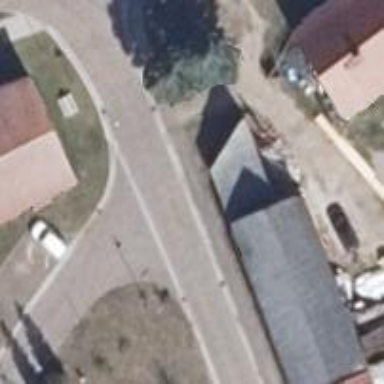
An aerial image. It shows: Residential road with track on the left side for pedestrians.